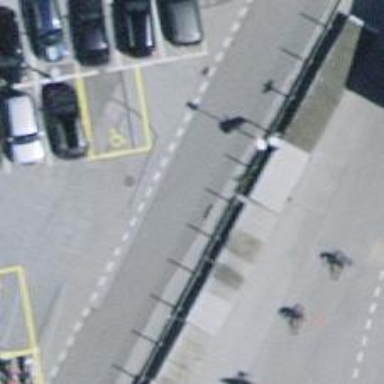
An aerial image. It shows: Road serving as parking aisle.